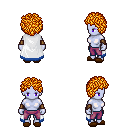
a pixel art fantasy rpg character, female body template, dark elf, purple skin, white trimmed cape, magenta pants, light blonde curly afro hairstyle, leather bracers, brown slippers, four views (front, back, left, right), 2x2 character sprite sheet, small pixel art, hard edges, no anti-aliasing